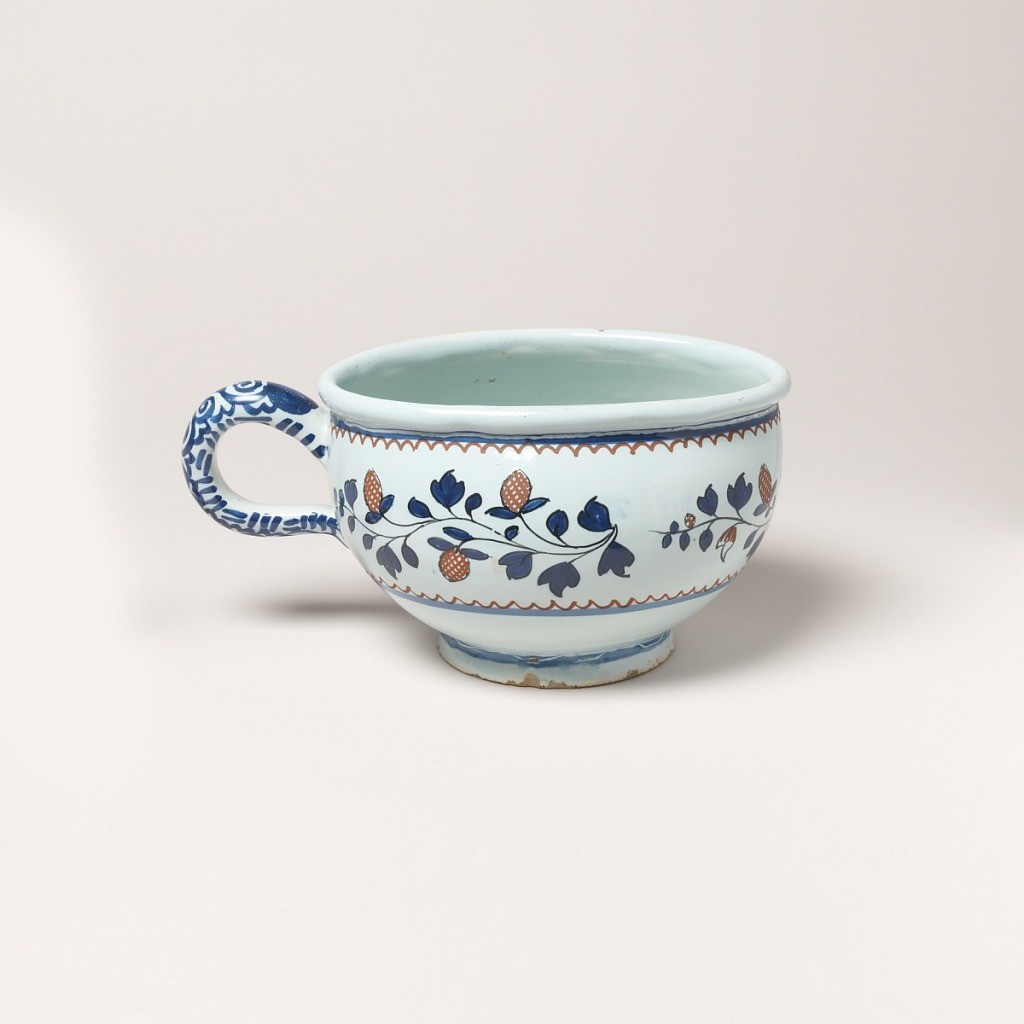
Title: Bourdaloue
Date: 18th or early 19th century
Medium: Tin-glazed earthenware
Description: Deep oval vessel of blue-tinted faience with rounded sides, loop handle, low foot. Around body between narrow blue bands and scalloped dark red bands are dark blue underglaze leaves outlined in black on black vines with berries cross-hatched in overglaze dark red. Underglaze blue decoration on handle. Undulating reserve line through blue band around foot with spun-like marks exposing body.